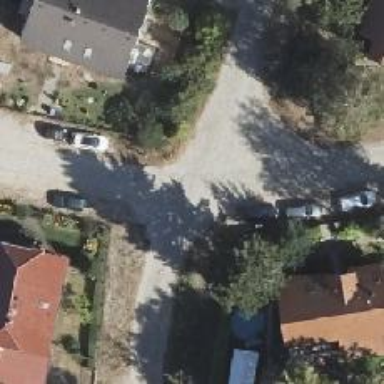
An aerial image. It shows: Residential road.